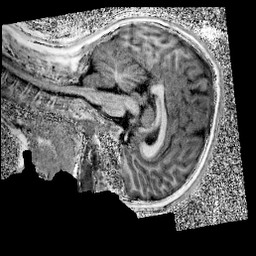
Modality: UNIT1
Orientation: sagittal
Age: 13
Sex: female
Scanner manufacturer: siemens
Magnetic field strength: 3 T
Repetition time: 4 s
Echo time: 0.00299 s